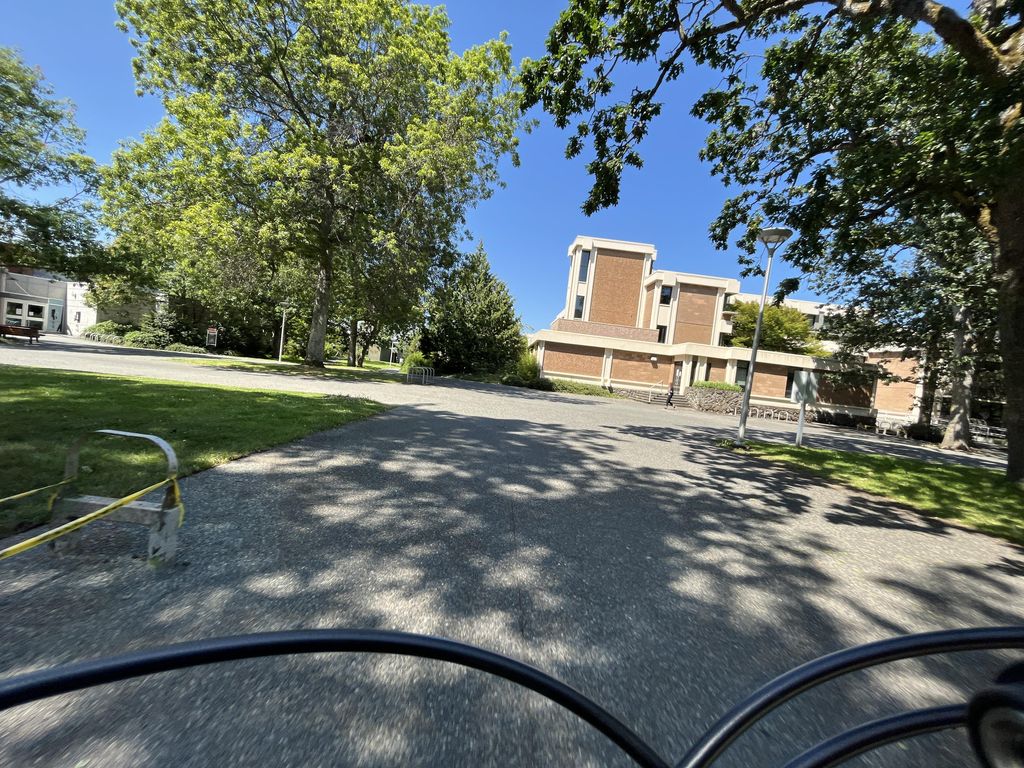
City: victoria